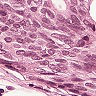
Metastatic tissue present: yes